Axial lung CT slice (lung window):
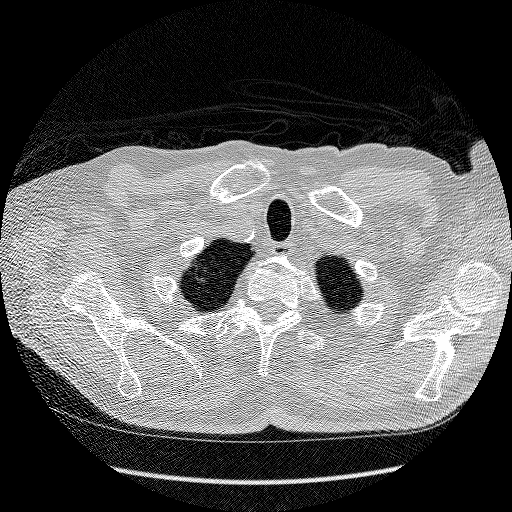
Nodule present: no